Question: Trying to plot a graph and set x ticks but to no avail. Any help would be appreciated thanks!
'''
postcodes = ['6000', '6003', '6005', '6006', '6007', '6008', '6009', '6010', '6011', '6012']
ax4 = data9310.plot(title='Population 2011/2016')
ax4.set_xticklabels(postcodes, rotation=0)
'''
Result:

6003 is in 6000 spot and so on... so each point should have one of the postcodes on the x axis
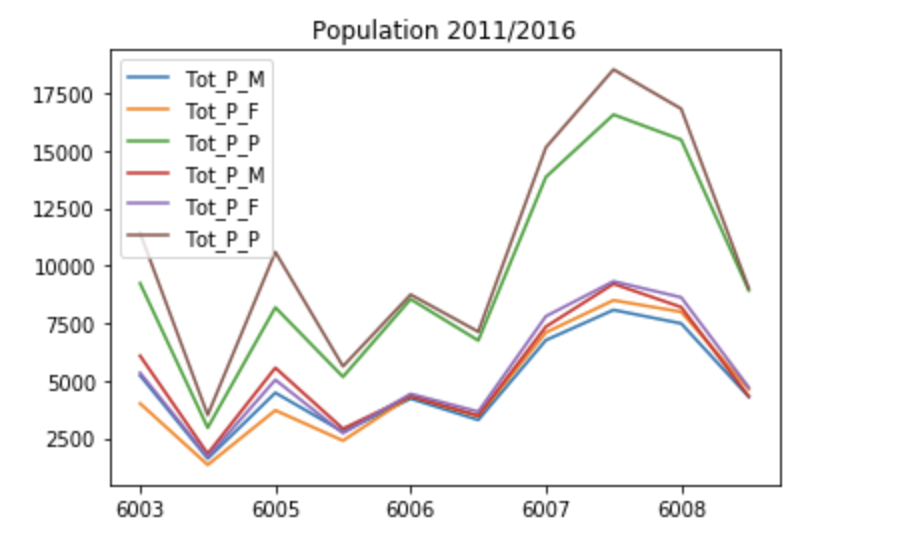
Answer: Your graph labels all major x-ticks that have been automatically created by 'matplotlib'. You can specify the x-ticks that are set:
'''
#create random test data
data = pd.DataFrame(np.random.randint(1, 100, (10, 3)), columns = list("ABC"))
#your plot
postcodes = ['6000', '6003', '6005', '6006', '6007', '6008', '6009', '6010', '6011', '6012']
ax4 = data.plot(title='Population 2011/2016')
#specify that every n-th x-tick is shown, in case that with n = 1 the axis is too crowded
n = 2
#set x-ticks
ax4.set_xticks(np.arange(0, len(postcodes), n))
#label them according to your list
ax4.set_xticklabels(postcodes[::n], rotation=0)
plt.show()
'''
Output:
<URL>